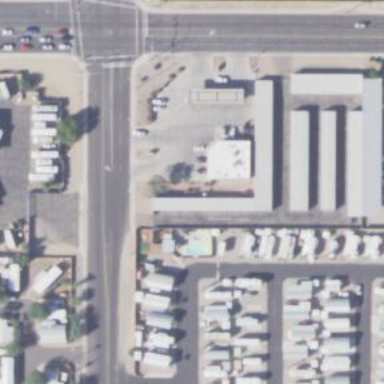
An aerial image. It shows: Group of garages.